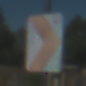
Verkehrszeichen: RichtungstafelnInKurvenKleinLinks
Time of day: Midday
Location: Outdoor (Special)
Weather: PartlyCloudy
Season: NotSpecified
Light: Natural